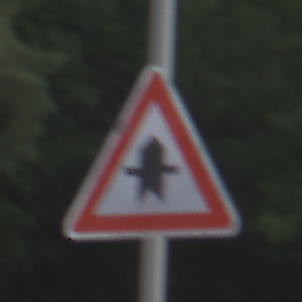
Verkehrszeichen: Vorfahrt
Umgebung: Outdoor, Nature
Tageszeit: SunriseSunset
Wetter: PartlyCloudy
Licht: Natural
Jahreszeit: NotSpecified
Kontrast: MediumContrast